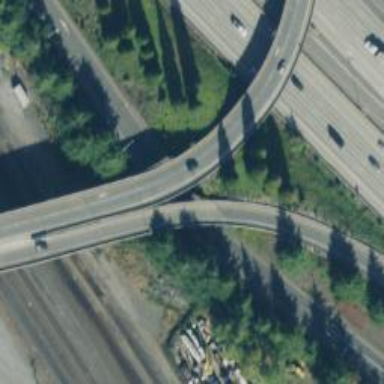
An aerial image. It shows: Bridge on motorway link.